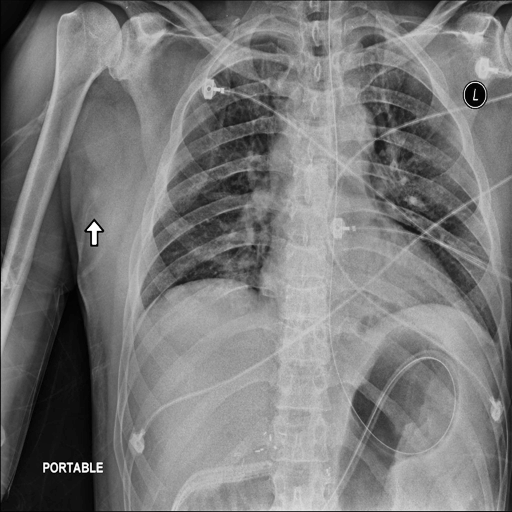
Finding: NORMAL